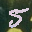
Label: 5